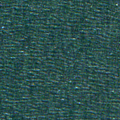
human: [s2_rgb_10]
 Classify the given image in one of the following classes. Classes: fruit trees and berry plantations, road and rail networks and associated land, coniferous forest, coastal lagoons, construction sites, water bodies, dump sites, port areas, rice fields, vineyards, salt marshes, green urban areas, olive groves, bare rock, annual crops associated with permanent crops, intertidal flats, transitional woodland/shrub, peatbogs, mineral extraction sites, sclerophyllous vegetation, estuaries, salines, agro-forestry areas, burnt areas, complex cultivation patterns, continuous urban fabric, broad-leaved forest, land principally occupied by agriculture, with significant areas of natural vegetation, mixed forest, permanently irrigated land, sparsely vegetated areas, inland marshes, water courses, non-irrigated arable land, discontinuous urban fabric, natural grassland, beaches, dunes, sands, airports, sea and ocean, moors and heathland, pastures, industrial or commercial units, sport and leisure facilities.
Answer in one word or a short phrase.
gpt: sea and ocean